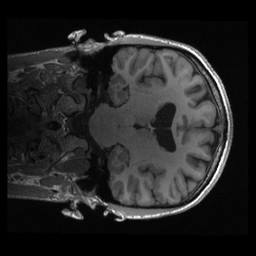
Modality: T1w
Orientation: coronal
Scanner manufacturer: siemens
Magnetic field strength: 3 T
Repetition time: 2.3 s
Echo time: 0.00285 s